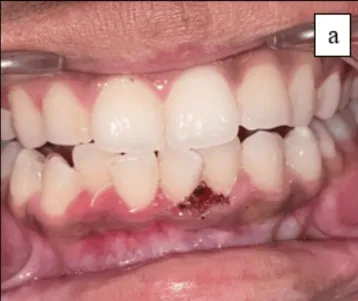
(a) Excision done on the soft tissue growth.
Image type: medical_photograph (oral_photograph)